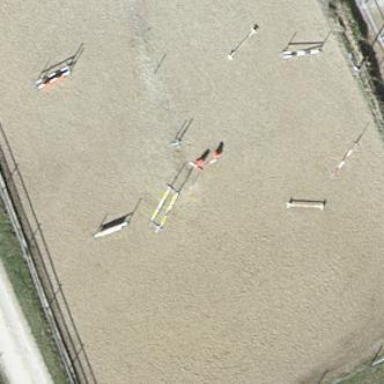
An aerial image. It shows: Equestrian pitch for leisure land activities.